Question: For every pixle of one image,I have its x(int),y(int) and pixel value(float number).
Now I need to add noise to the image.Is numpy.random.poisson appropriate?
I am worried about it because it is not like new pixle value=original value+noise,but like
new pixle value=numpy.random.poisson(original value,1) .And the new values are all integers.
My question is as the title.
My purpose is to get a photometry measurement error for a star.But I have only one iamge.So I do a simulation via adding poisson noise.
Please check the figure got from the ccd image below.The source is the red feature.

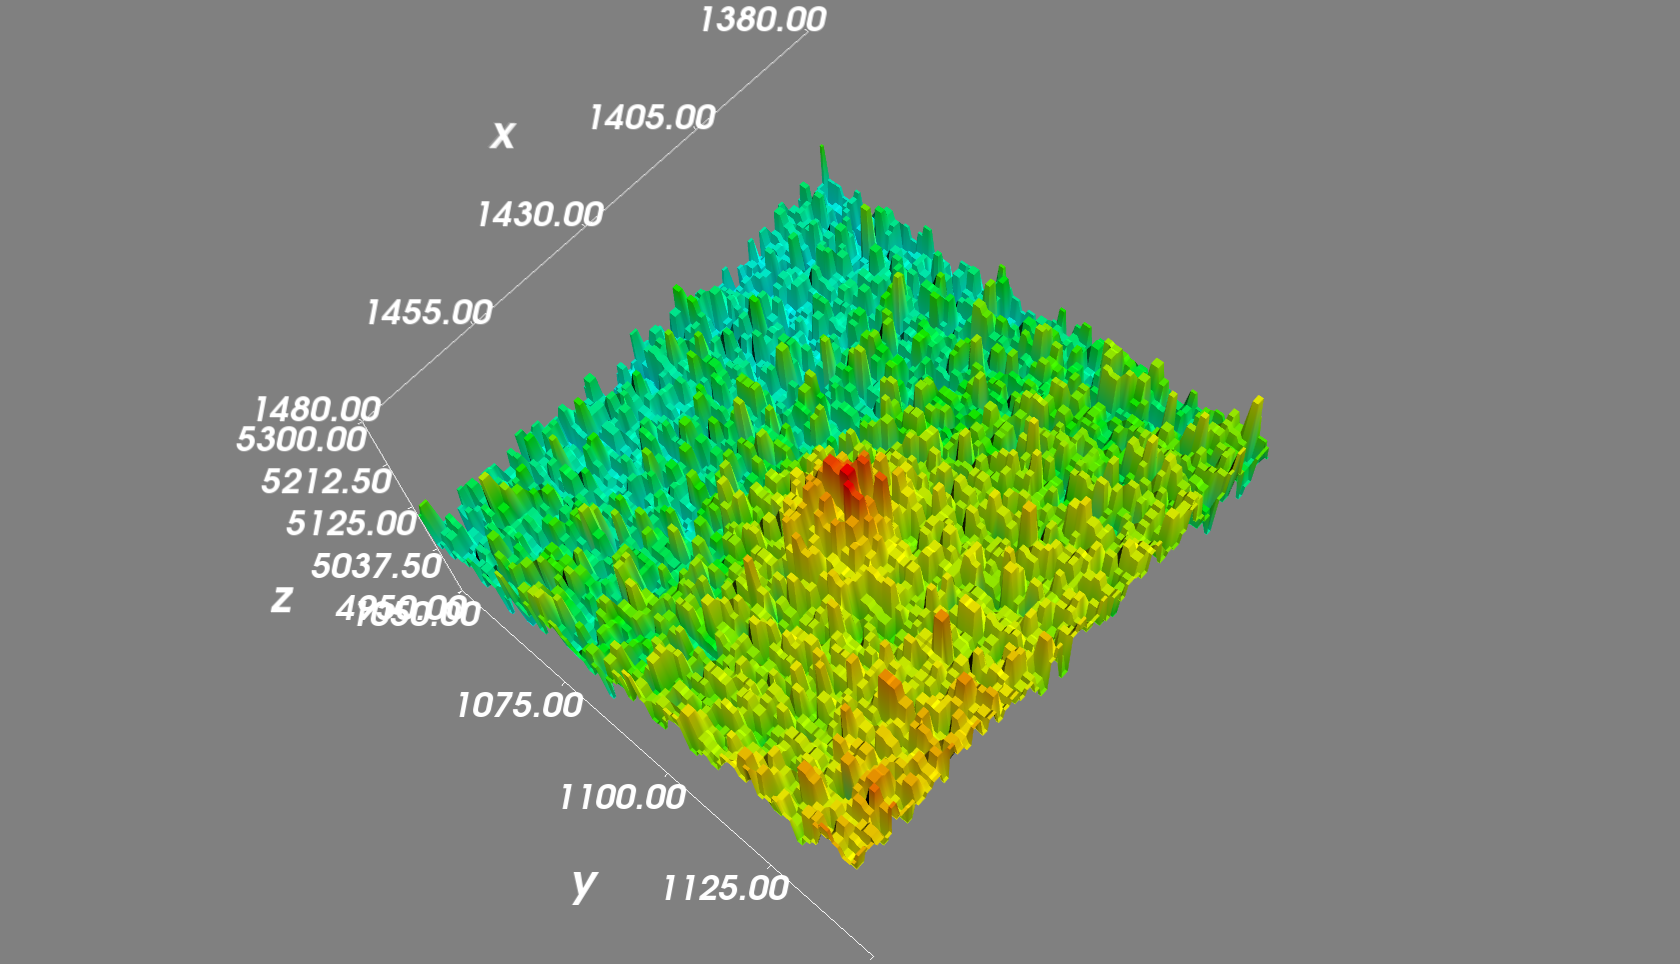
Answer: This is an old thread, but I know the answer to this, so here goes.
The answer is yes.
'''
imageplusshotnoise = numpy.random.poisson(lam=<noiseless_simulated_image>, size=None)
'''
This will produce a sample image from a Poisson distribution for each pixel of the original image. Poisson distributions have a special property where the mean and the variance are equal. This means that if the mean is say 100 counts that the variance will be 100; hence, the shot noise will have a standard deviation of 10 (variance is equal to the standard deviation squared).
Create a numpy image array with all the values equal to 100
'''
>>> myimage = 100 * np.ones((100,100))
>>> np.mean(myimage)
100.0
>>> np.std(myimage)
0.0
'''
Note that the mean is 100 and the standard deviation is 0 as expected
Now using this image as the lambda of a Poisson distribution will produce a sample from that distribution with the same size
'''
>>> imageplusnoise = np.random.poisson(lam=myimage, size=None)
>>> imageplusnoise.shape
(100, 100)
'''
The mean of the sample will have the same mean as the lambda, but the standard deviation will be equal to the sqrt of the variance, which in a Poisson distribution is equal to the mean.
'''
>>> np.mean(imageplusnoise)
<PHONE>
>>> np.std(imageplusnoise)
10.015934965843179
'''
To obtain only the shot noise, simple subtract lambda from it and now the mean will be close to zero (if the mean is small, the mean noise will start skewing further from zero), but it will always have the same standard deviation.
'''
>>> noiseonlyimage = imageplusnoise - myimage
>>> np.mean(noiseonlyimage)
0.047399999999999998
>>> np.std(noiseonlyimage)
10.015934965843179
'''
It should be pointed out here that the lam argument is the expectation value of the Poisson distribution and is noiseless. Your starting image looks like it already has noise, so I would start out by modeling the star response through your aperture to obtain the noiseless image say using some point spread function like an airy disk, sinc function or similar as the input to the numpy.random.poisson function.